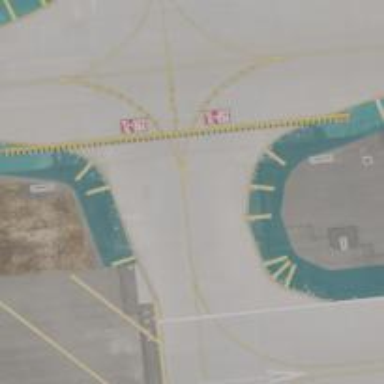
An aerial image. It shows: Image of taxiway at airport.